Question: I have a JTextField in a JFrame. The caret blinks between a normal looking caret and a half drawn caret.

The caret only shows at the top and bottom. I have tried using custom carets but they all only show part of the graphic. The bug is the same for the password field too. I don't know if it's relevant but I'm on a mac and I don't own a windows machine to test if the bug occurs on windows as well.
Here is an MCVE of my window (as short as I could make it):
'''
public class Login1 extends JFrame implements Serializable {
private static final long serialVersionUID = 1L;
private JPanel pnl_mainPanel;
private JButton btn_login_main, btn_newAccount, btn_seeAccounts, btn_login_login, btn_cancel_login, btn_next, btn_cancel_new;
private JTextField tf_username_login, tf_username_new;
private JPasswordField pf_password, pf_password_new, pf_password_confirm;
private JLabel lbl_username_login, lbl_password_login, lbl_username_new, lbl_password_new, lbl_password_confirm;
private static final String TITLE = "Login";
private final int WINDOW_WIDTH = 400;
private final int WINDOW_HEIGHT = 300;
private final Dimension WINDOW_DIM = new Dimension(WINDOW_WIDTH, WINDOW_HEIGHT);
public Login1() {
super(TITLE);
setSize(WINDOW_DIM);
setLocationRelativeTo(null);
setDefaultCloseOperation(JFrame.EXIT_ON_CLOSE);
setLayout(new BorderLayout());
buildPanel();
add(pnl_mainPanel);
setVisible(true);
setResizable(false);
}
private void buildPanel() {
pnl_mainPanel = new JPanel();
btn_login_main = new JButton("Login");
btn_newAccount = new JButton("New Account");
btn_seeAccounts = new JButton("ℹ️");
// login page
btn_login_login = new JButton("Login");
btn_cancel_login = new JButton("Cancel");
tf_username_login = new JTextField();
pf_password = new JPasswordField();
lbl_username_login = new JLabel("Username:");
lbl_password_login = new JLabel("Password:");
// new account page
btn_next = new JButton("Next");
btn_cancel_new = new JButton("Cancel");
tf_username_new = new JTextField();
pf_password_new = new JPasswordField();
pf_password_confirm = new JPasswordField();
lbl_username_new = new JLabel("Username:");
lbl_password_new = new JLabel("Password:");
lbl_password_confirm = new JLabel("<html>Confirm<br>Password:</html>");
pnl_mainPanel.setLayout(null);
pnl_mainPanel.add(btn_login_main);
pnl_mainPanel.add(btn_newAccount);
pnl_mainPanel.add(btn_seeAccounts);
btn_login_login.setSize(75, 30);
btn_login_login.setLocation(new Point(310, 175));
btn_cancel_login.setSize(75, 30);
btn_cancel_login.setLocation(new Point(310, 215));
tf_username_login.setSize(200, 25);
tf_username_login.setLocation(new Point(100, 178));
pf_password.setSize(200, 25);
pf_password.setLocation(new Point(100, 218));
lbl_username_login.setSize(100, 25);
lbl_username_login.setLocation(new Point(15, 178));
lbl_password_login.setSize(100, 25);
lbl_password_login.setLocation(new Point(15, 218));
btn_next.setSize(75, 30);
btn_next.setLocation(new Point(310, 160));
btn_cancel_new.setSize(75, 30);
btn_cancel_new.setLocation(new Point(310, 200));
tf_username_new.setSize(200, 25);
tf_username_new.setLocation(new Point(100, 163));
pf_password_new.setSize(200, 25);
pf_password_new.setLocation(new Point(100, 203));
pf_password_confirm.setSize(200, 25);
pf_password_confirm.setLocation(new Point(100, 243));
lbl_username_new.setSize(100, 25);
lbl_username_new.setLocation(new Point(15, 163));
lbl_password_new.setSize(100, 25);
lbl_password_new.setLocation(new Point(15, 203));
lbl_password_confirm.setSize(100, 30);
lbl_password_confirm.setLocation(new Point(15, 238));
btn_login_main.setSize(163, 100);
btn_login_main.setLocation(new Point(25, 150));
btn_newAccount.setSize(162, 100);
btn_newAccount.setLocation(new Point(213, 150));
btn_seeAccounts.setSize(20, 20);
btn_seeAccounts.setLocation(new Point(375, 255));
btn_login_main.addActionListener(new ActionListener() {
@Override
public void actionPerformed(ActionEvent e) {
pnl_mainPanel.remove(btn_login_main);
pnl_mainPanel.remove(btn_newAccount);
pnl_mainPanel.remove(btn_next);
pnl_mainPanel.remove(btn_cancel_new);
pnl_mainPanel.remove(tf_username_new);
pnl_mainPanel.remove(pf_password_new);
pnl_mainPanel.remove(pf_password_confirm);
pnl_mainPanel.remove(lbl_username_new);
pnl_mainPanel.remove(lbl_password_new);
pnl_mainPanel.remove(lbl_password_confirm);
pnl_mainPanel.add(btn_login_login);
pnl_mainPanel.add(btn_cancel_login);
pnl_mainPanel.add(tf_username_login);
pnl_mainPanel.add(pf_password);
pnl_mainPanel.add(lbl_username_login);
pnl_mainPanel.add(lbl_password_login);
repaint();
tf_username_login.requestFocus();
}
});
btn_cancel_login.addActionListener(new ActionListener() {
@Override
public void actionPerformed(ActionEvent e) {
pnl_mainPanel.remove(btn_login_login);
pnl_mainPanel.remove(tf_username_login);
pnl_mainPanel.remove(pf_password);
pnl_mainPanel.remove(btn_cancel_login);
pnl_mainPanel.remove(lbl_username_login);
pnl_mainPanel.remove(lbl_password_login);
pnl_mainPanel.add(btn_login_main);
pnl_mainPanel.add(btn_newAccount);
repaint();
}
});
btn_newAccount.addActionListener(new ActionListener() {
@Override
public void actionPerformed(ActionEvent e) {
pnl_mainPanel.remove(btn_login_main);
pnl_mainPanel.remove(btn_newAccount);
pnl_mainPanel.add(btn_next);
pnl_mainPanel.add(btn_cancel_new);
pnl_mainPanel.add(tf_username_new);
pnl_mainPanel.add(pf_password_new);
pnl_mainPanel.add(pf_password_confirm);
pnl_mainPanel.add(lbl_username_new);
pnl_mainPanel.add(lbl_password_new);
pnl_mainPanel.add(lbl_password_confirm);
repaint();
tf_username_new.requestFocus();
}
});
btn_cancel_new.addActionListener(new ActionListener() {
@Override
public void actionPerformed(ActionEvent e) {
pnl_mainPanel.remove(btn_next);
pnl_mainPanel.remove(btn_cancel_new);
pnl_mainPanel.remove(tf_username_new);
pnl_mainPanel.remove(pf_password_new);
pnl_mainPanel.remove(pf_password_confirm);
pnl_mainPanel.remove(lbl_username_new);
pnl_mainPanel.remove(lbl_password_new);
pnl_mainPanel.remove(lbl_password_confirm);
pnl_mainPanel.add(btn_login_main);
pnl_mainPanel.add(btn_newAccount);
repaint();
}
});
}
public static void main(String[] args){
Login1 l = new Login1();
}
}
'''
Thanks in advance!
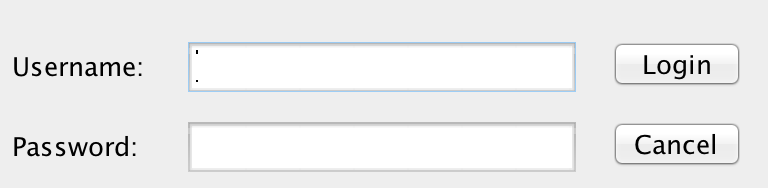
Answer: I can confirm that this happens on my Mac, and does not happen on my Linux.
It can be easily solved by changing the height of the field to at least 28.
'''
tf_username_login.setSize(200, 28);
'''
My guess is that Mac OS X cannot create a field whose height is less than 28 pixels (though this may be a question of font choice etc., I haven't tested it that far). For some reason, it draws the full caret at full height (28 pixels), but erases it at the user indicated size (25) which causes the phenomenon you have noticed.